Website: walmart
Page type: order-returns
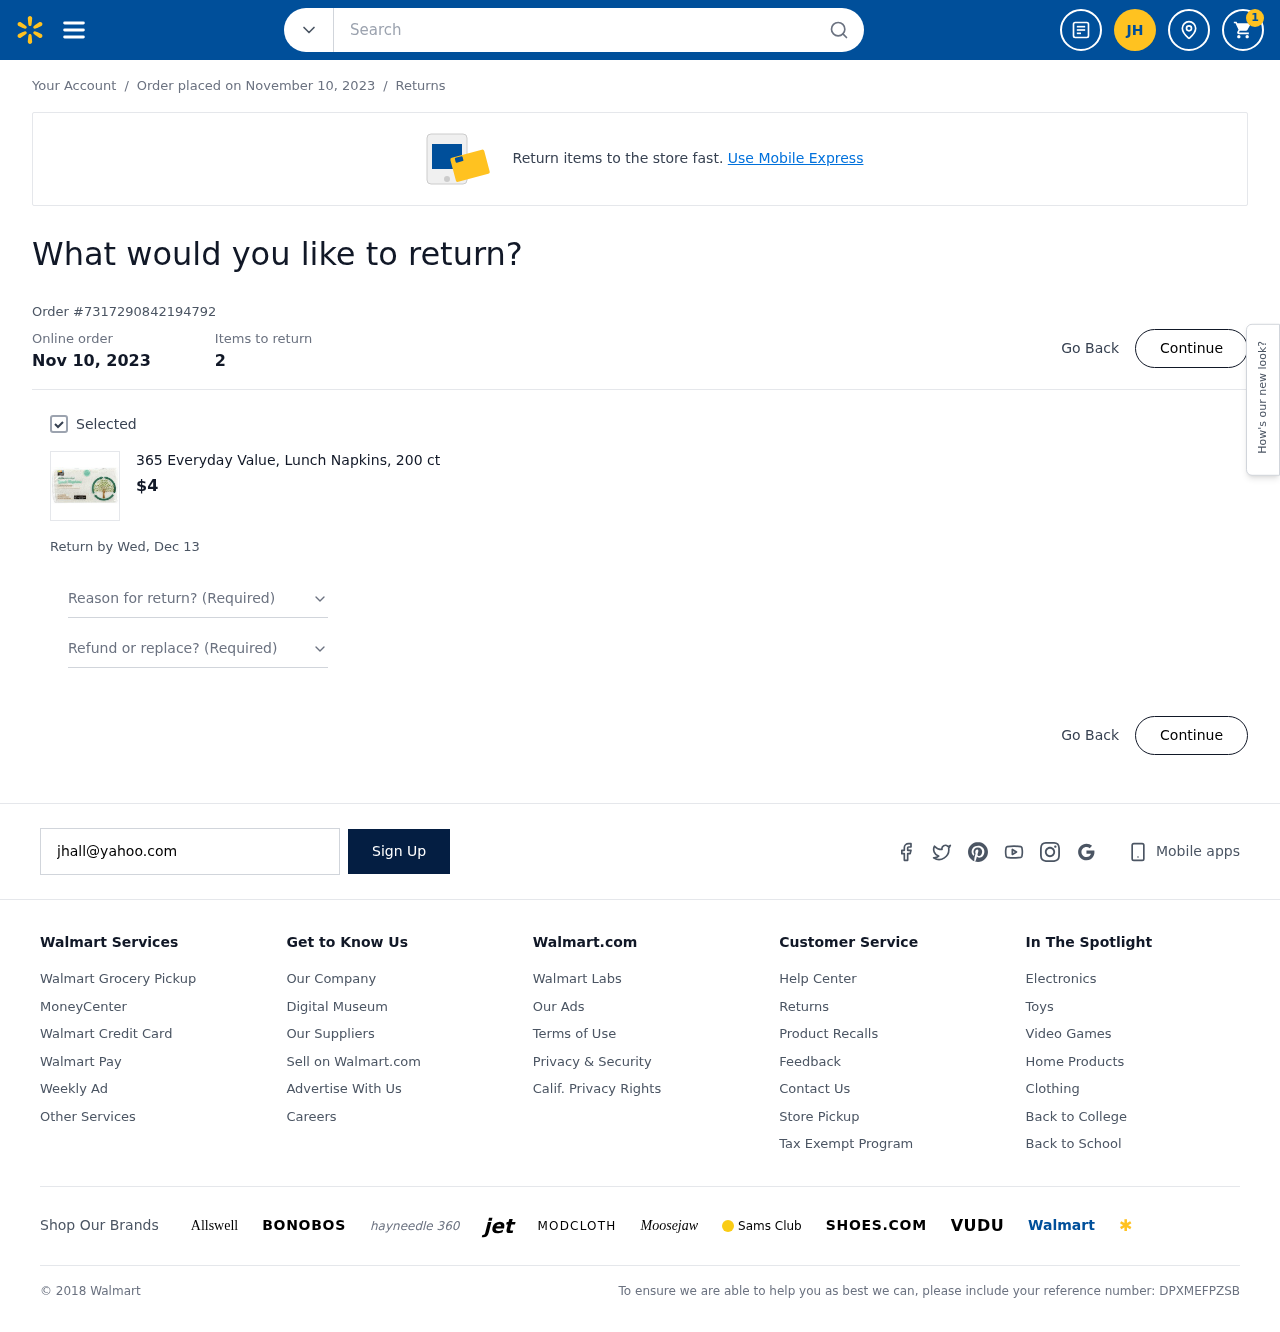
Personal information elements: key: PII_EMAIL
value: jhall@yahoo.com
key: PII_INITIALS
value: JH
Product elements: key: PRODUCT1_NAME
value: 365 Everyday Value, Lunch Napkins, 200 ct
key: PRODUCT1_PRICE
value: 4
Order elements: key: ORDER_NUM_ITEMS
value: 1
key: ORDER_DATE
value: Order placed on November 10, 2023
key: ORDER_DATE
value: Nov 10, 2023
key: ORDER_ID
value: Order #7317290842194792
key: ORDER_NUM_ITEMS
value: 2
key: ORDER_RETURN_BY_DATE
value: Return by Wed, Dec 13
Search elements: key: HEADER_SEARCH
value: Search